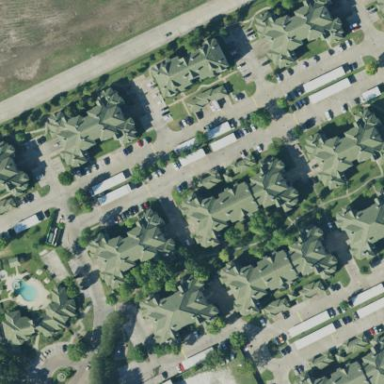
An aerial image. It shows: Residential area with apartments.